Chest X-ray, PA view. Patient: 44 years old, sex M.
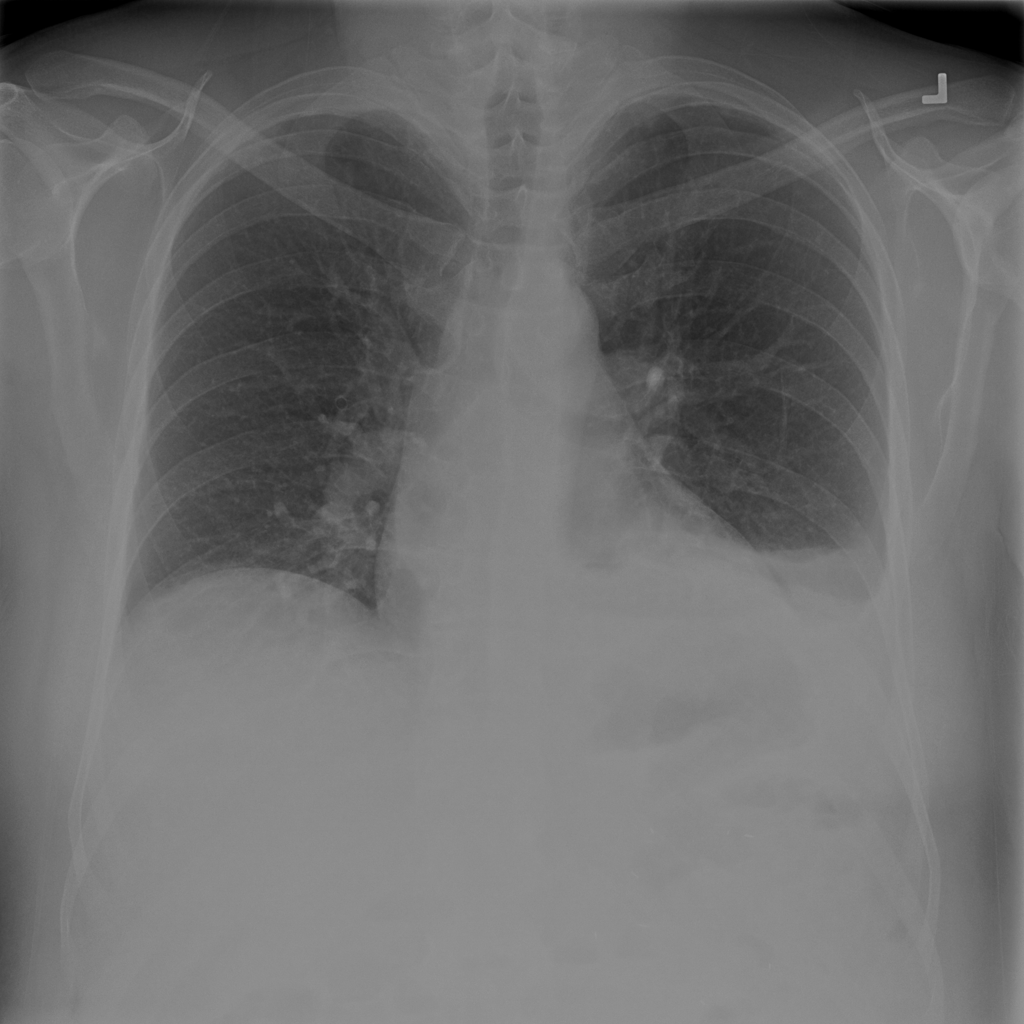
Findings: Consolidation, Effusion